Question: I am new in SVG. I want make this curved stroke:

<URL>
How can I make that with SVG? I've already done with SVG. But do not get out. Who can help me with this stroke? Thanks for help!
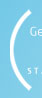
Answer: It's not perfect, but something like this will give you a good start.
'''
<svg xmlns='http://www.w3.org/2000/svg' version='1.1' width='200' height='200'>
<path fill='none' stroke="black" stroke-width='4' d='M 90,80 A60,60 0 0,1 90,5'/>
</svg>
'''
You can see it <URL> in action.
Tweaking the values will make it more or less circular. The and values are the start and end points. The rest should be self explanitory but let me know if you have any questions.